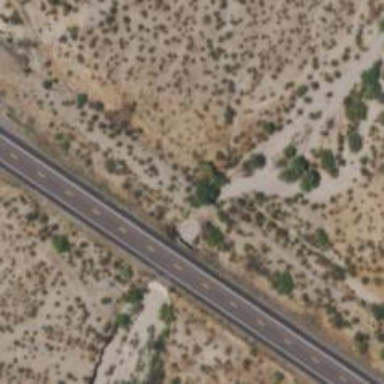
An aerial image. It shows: Track road on bridge.